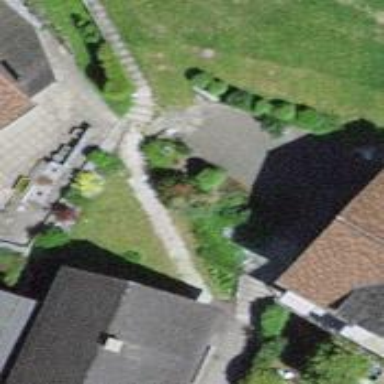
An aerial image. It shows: Unpaved footway.